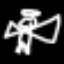
Label: angel